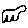
Label: cat